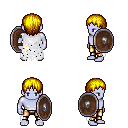
a pixel art fantasy rpg character, male body template, dark elf, purple skin, white tattered cape, gold greaves, blonde plain hairstyle, shield, four views (front, back, left, right), 2x2 character sprite sheet, small pixel art, hard edges, no anti-aliasing